Question: Right now i have a few buttons next to each other like this:

User has to press all of them to select the whole row (i have a few rows).
It would be natural to enable them to swipe over them to select them all.
I also need to get information about how many buttons were selected.
Could you please help me how to achieve this? Do i have to create my own view or implement some gesture listeners?
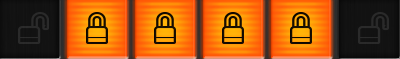
Answer: Depending on what you exactly trying to achieve there are 2 easy ways :
1. Simplest : add a UISwipeGestureRecognizer to your view (or to a view with only the 4 buttons on it) and implement delegate interface within your view controller. When a swipe (in the good direction) is done, you receive an event and you perform your "unlock".
'UISwipeGestureRecognizer' extends 'UIGestureRecognizer' (doc <URL> :
> Clients of gesture recognizers can also ask for the location of a
gesture by calling locationInView: or locationOfTouch:inView:.
So with that + implementing 'UIGestureRecognizerDelegate' (doc <URL> you should be able to check exactly what you want.
1. If you want to manually track the user finger you can just extend UIView and implement : touchBegan touchMoved touchEnded
You can here have the full control ('CGRectContainsPoint()' will be useful).
Something important you have to keep in mind to make your choice is speed. If the user can select the row even with a slow and non-linear gesture (put the finger on the first button then > slowly go to second > go to third > back to second > go to last for instance), you should extends UIView and on the touch began make the first image highlight and then follow the finger until the touchEnd on the last button. It should be more user friendly (depending on what you are trying to achieve of course).